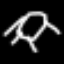
Label: frog